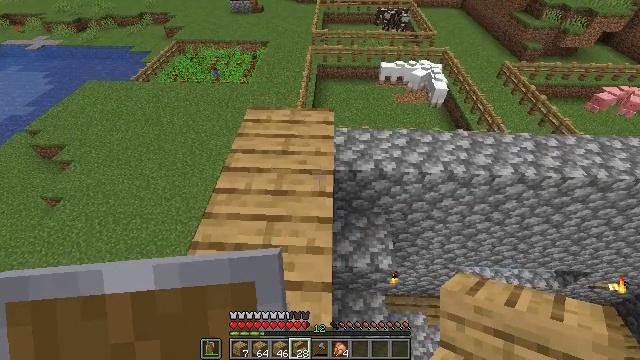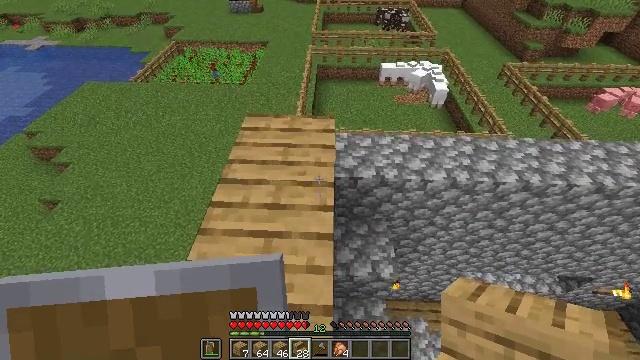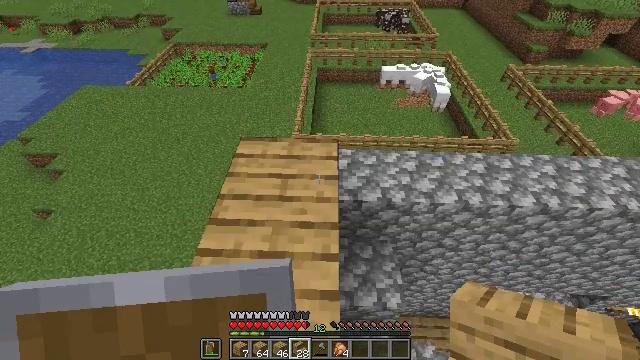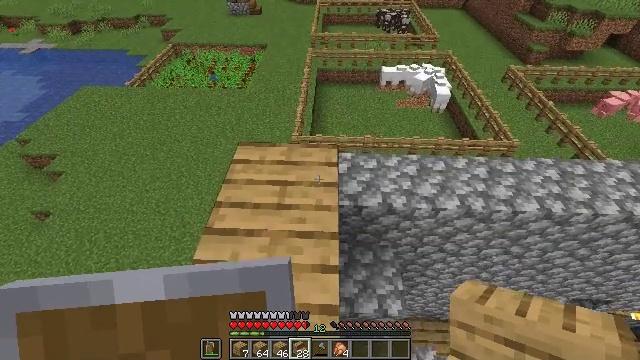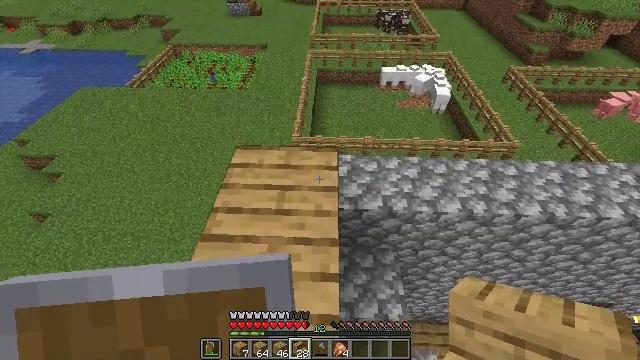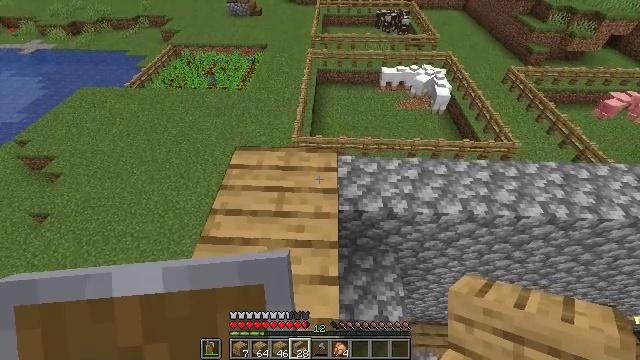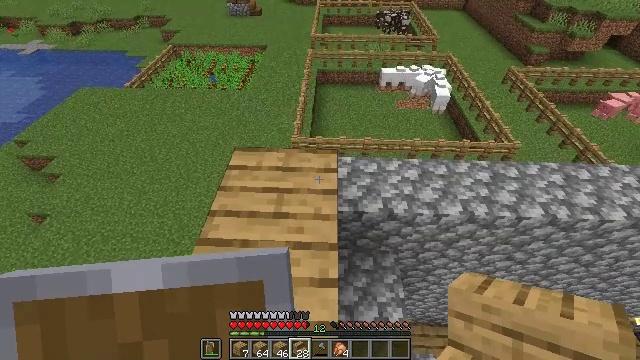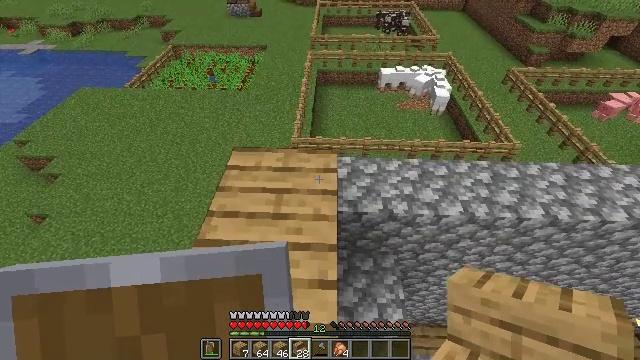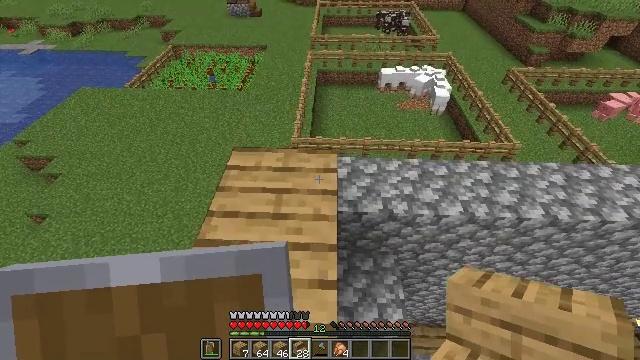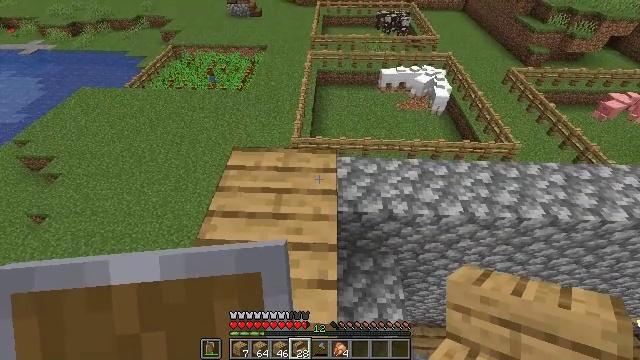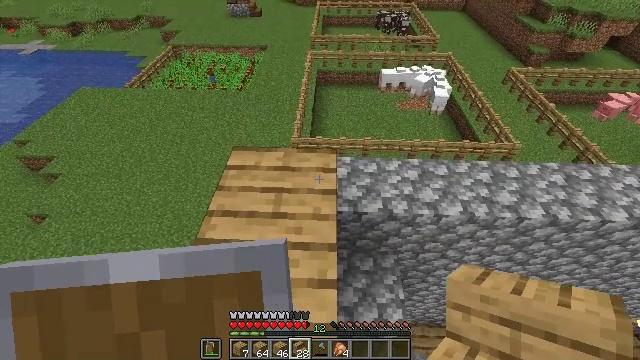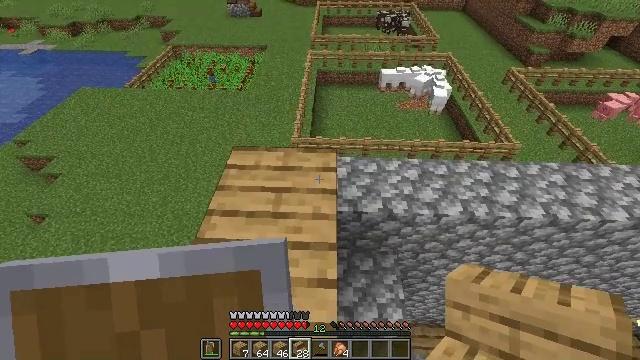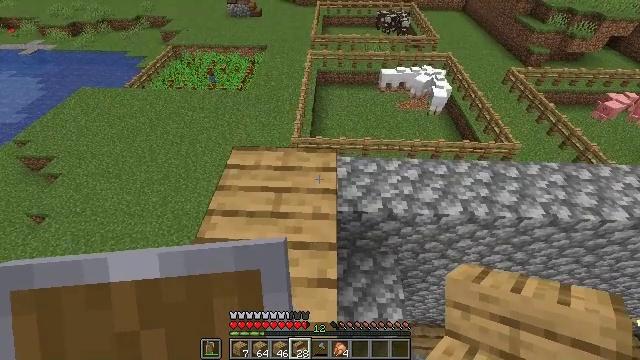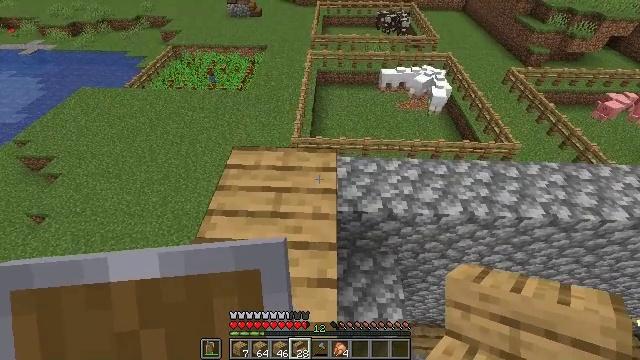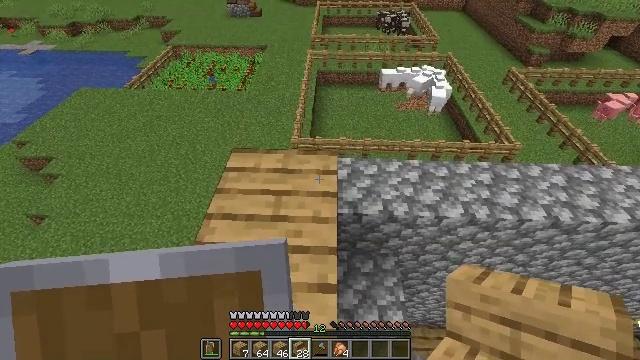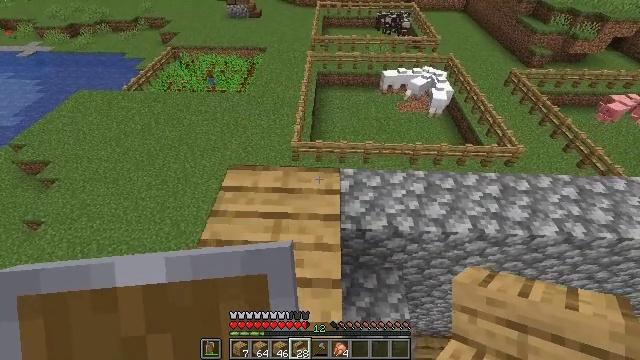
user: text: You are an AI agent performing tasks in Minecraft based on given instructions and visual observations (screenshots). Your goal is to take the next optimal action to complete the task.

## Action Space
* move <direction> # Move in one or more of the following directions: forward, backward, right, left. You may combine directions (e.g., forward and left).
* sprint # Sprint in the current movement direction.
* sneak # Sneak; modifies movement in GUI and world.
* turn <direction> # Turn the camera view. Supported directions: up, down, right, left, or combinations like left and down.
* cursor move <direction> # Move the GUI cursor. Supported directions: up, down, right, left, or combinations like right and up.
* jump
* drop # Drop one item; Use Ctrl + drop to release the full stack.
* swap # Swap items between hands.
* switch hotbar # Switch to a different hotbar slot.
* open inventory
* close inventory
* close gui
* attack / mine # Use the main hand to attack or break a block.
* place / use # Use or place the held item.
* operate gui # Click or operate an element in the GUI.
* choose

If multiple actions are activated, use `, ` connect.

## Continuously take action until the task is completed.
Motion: motion action
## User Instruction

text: Combat the bat.
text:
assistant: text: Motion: move forward
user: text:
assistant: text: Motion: move forward
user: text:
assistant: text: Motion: no_op
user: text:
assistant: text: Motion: no_op
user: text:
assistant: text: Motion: no_op
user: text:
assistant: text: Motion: no_op
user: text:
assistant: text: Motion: no_op
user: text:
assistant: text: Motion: no_op
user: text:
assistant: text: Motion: no_op
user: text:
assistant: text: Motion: no_op
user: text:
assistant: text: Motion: no_op
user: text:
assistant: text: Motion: no_op
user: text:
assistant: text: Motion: no_op
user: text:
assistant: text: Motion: move forward
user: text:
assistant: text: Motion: move forward
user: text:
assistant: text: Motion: move forward
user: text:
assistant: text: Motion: move forward
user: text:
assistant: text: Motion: move forward
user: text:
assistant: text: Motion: no_op
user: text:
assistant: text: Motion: no_op
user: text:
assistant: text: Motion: no_op
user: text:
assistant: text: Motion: move right, turn left and down
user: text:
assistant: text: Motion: move right, turn left and down
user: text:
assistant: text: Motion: move right, turn left
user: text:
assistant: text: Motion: move forward and move right, turn left
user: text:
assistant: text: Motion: move forward and move right, turn left
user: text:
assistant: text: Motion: move forward and move right, turn left
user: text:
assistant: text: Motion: move forward and move right, turn left
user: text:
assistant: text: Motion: move forward and move right, turn left
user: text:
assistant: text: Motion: move right, turn left and down